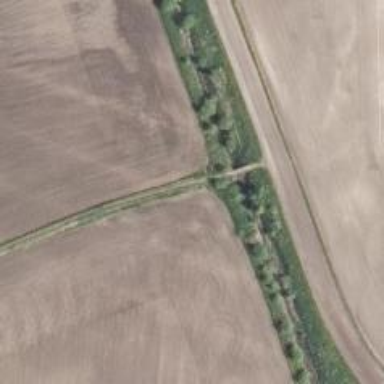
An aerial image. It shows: Path that crosses agricultural bridge.